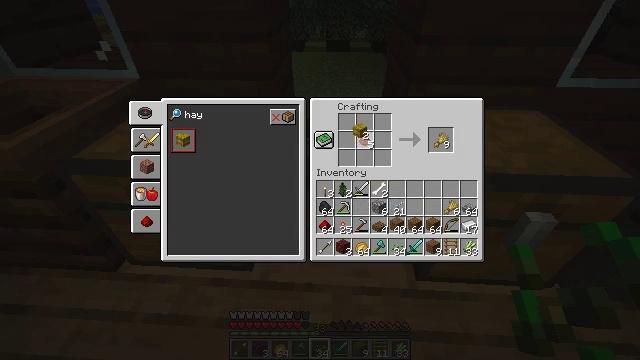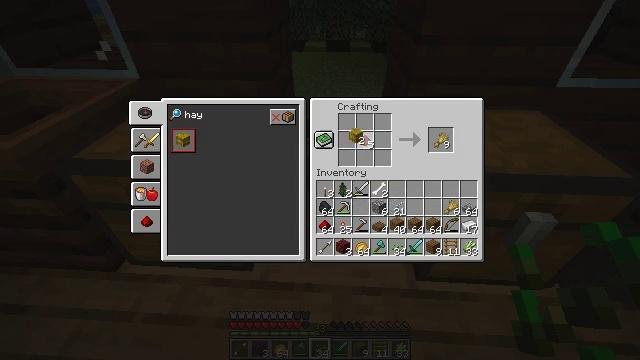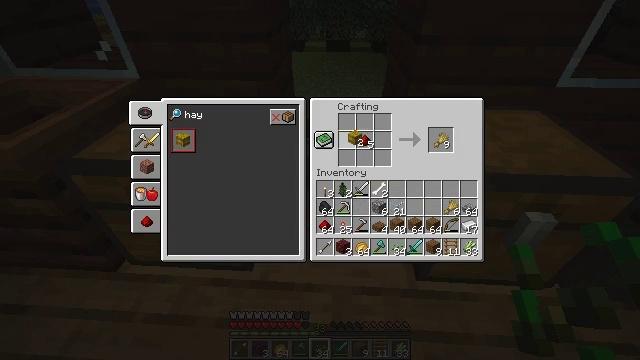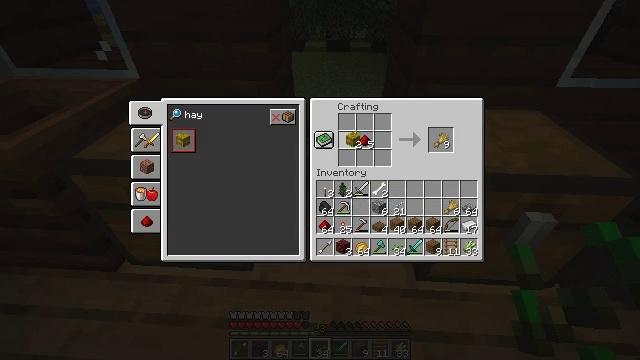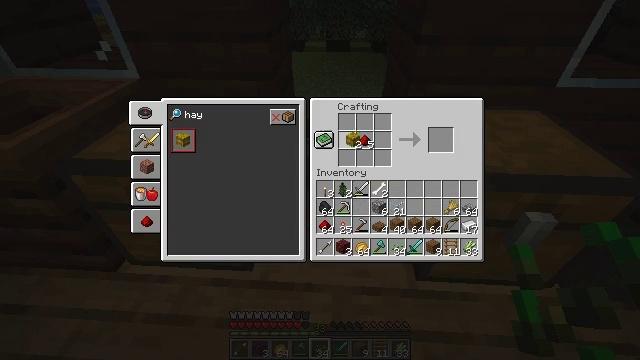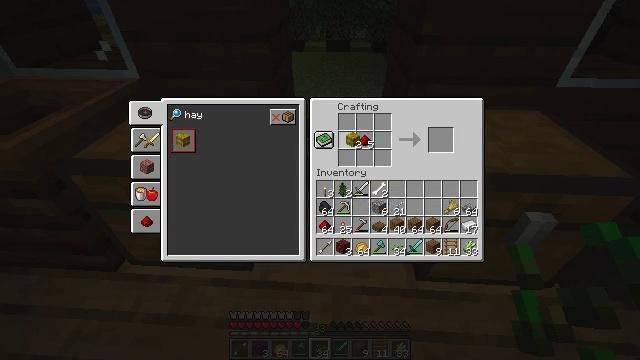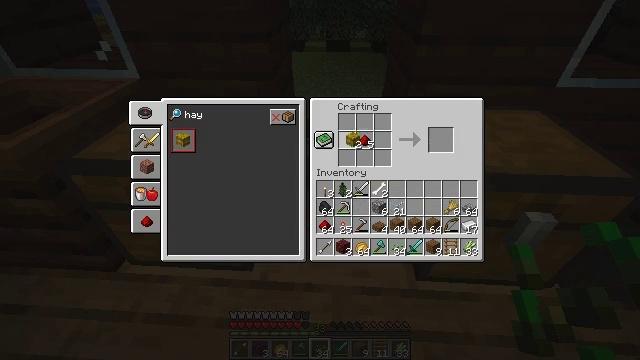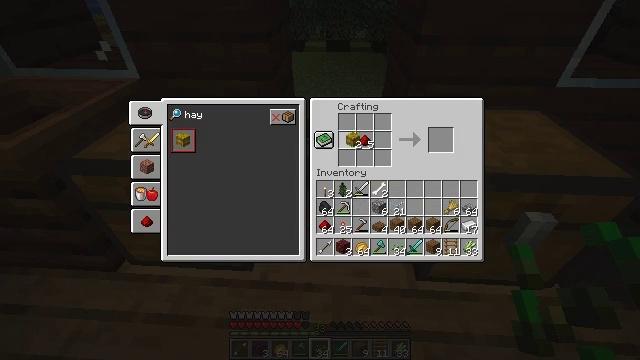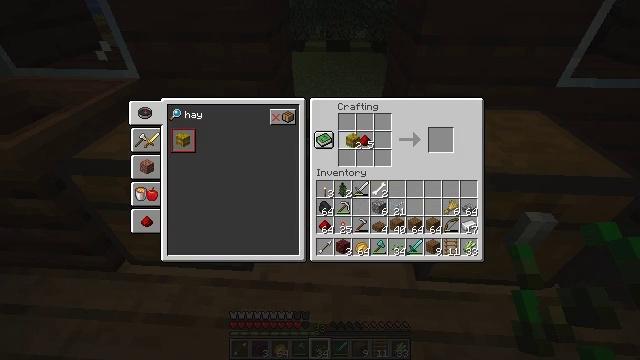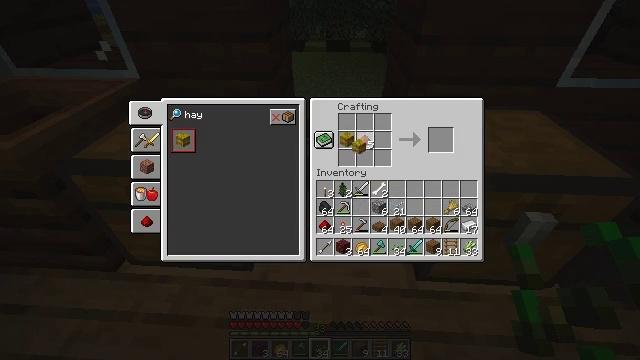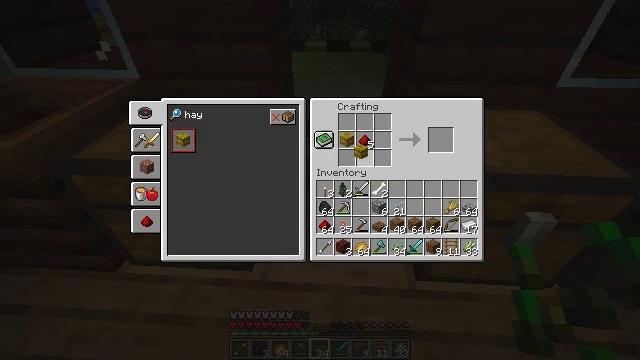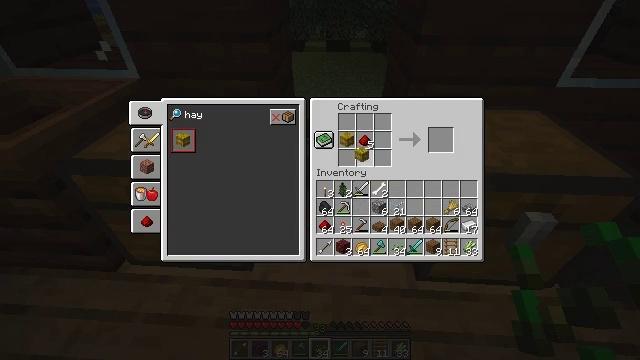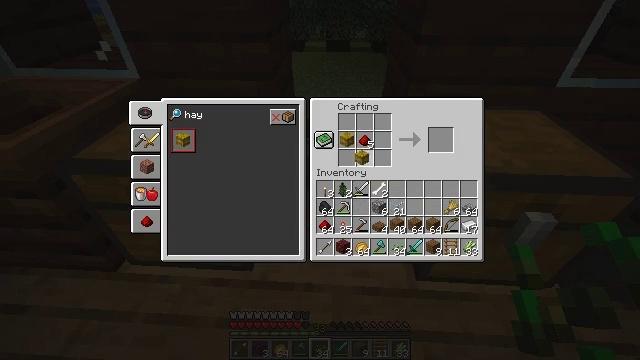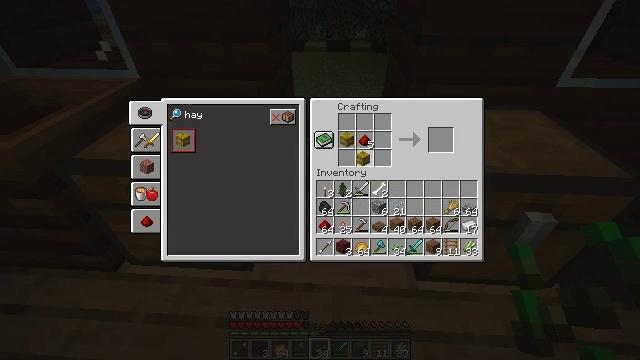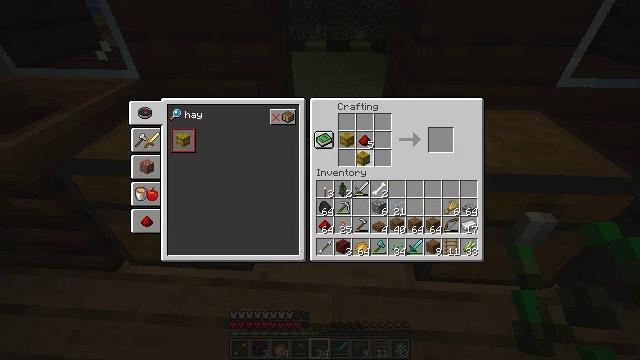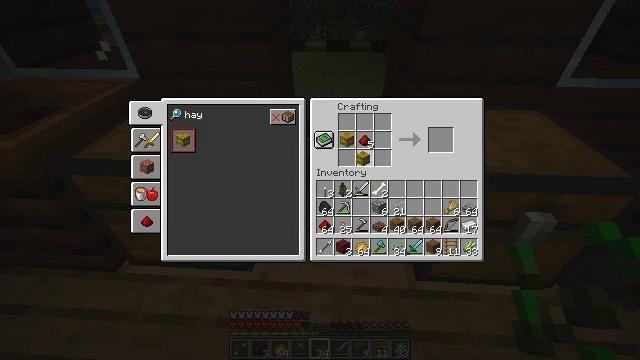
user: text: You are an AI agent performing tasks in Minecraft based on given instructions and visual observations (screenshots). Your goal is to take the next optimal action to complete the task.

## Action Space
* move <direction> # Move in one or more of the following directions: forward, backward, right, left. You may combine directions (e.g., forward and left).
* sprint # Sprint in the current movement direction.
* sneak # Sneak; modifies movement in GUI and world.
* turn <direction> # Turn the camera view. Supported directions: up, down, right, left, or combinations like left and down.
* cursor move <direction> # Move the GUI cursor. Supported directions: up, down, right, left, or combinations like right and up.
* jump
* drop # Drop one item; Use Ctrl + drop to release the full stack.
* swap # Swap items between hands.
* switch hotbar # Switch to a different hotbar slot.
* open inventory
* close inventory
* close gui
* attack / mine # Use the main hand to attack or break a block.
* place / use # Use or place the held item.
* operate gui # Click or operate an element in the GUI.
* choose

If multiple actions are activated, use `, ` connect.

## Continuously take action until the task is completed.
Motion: motion action
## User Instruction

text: Complete the crafting of the target.
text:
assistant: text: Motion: no_op
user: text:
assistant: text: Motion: no_op
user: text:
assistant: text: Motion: no_op
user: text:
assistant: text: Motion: no_op
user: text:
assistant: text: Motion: no_op
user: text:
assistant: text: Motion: choose
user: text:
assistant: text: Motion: choose
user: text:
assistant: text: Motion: choose
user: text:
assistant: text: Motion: no_op
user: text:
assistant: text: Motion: no_op
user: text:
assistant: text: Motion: no_op
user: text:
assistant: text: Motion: no_op
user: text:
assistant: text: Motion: no_op
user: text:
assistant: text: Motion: no_op
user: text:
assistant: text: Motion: no_op
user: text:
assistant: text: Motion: no_op
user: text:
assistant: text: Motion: no_op
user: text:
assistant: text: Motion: no_op
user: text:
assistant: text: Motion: no_op
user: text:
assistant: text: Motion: no_op
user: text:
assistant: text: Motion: no_op
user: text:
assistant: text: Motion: no_op
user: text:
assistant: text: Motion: no_op
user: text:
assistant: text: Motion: no_op
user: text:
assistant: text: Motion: no_op
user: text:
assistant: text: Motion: no_op
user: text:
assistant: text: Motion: cursor move left
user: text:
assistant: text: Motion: no_op
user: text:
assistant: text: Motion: no_op
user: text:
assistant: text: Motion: no_op